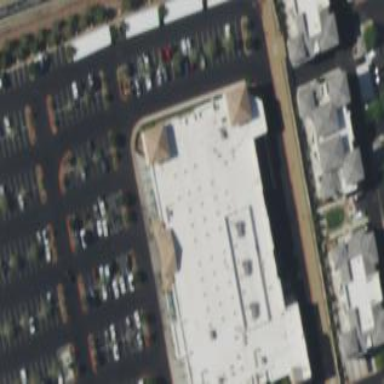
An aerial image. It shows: Building that houses supermarket.